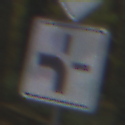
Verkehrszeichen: VerlaufVorfahrtsstrasse1
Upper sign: Vorfahrtsstrasse
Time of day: MorningAfternoon
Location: Outdoor (Nature)
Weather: Overcast
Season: Autumn
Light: Natural